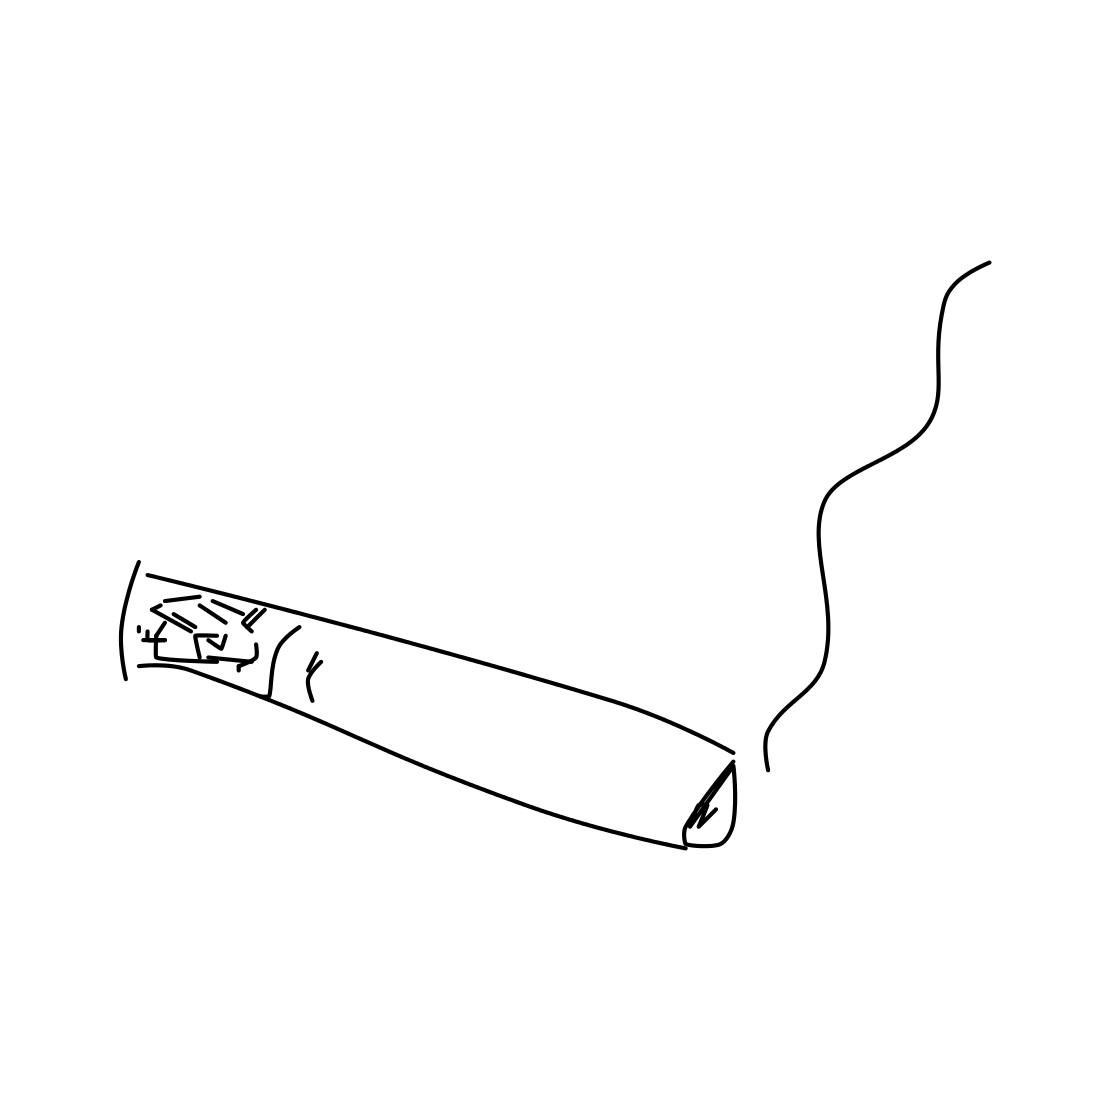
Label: cigarette